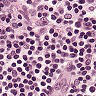
Metastatic tissue present: no